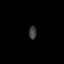
Tissue: lung
Cell type: Endothelial cells
Senescence score: 0.6514
Nuclear area (px): 103
Mean DAPI intensity: 57.942